Question: Please run Atom command ''Atom-Beautify: Migrate Settings''.
You have unsupported 'options: _analyticsUserId'

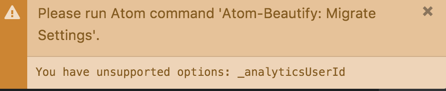
Answer: an then insert command without '